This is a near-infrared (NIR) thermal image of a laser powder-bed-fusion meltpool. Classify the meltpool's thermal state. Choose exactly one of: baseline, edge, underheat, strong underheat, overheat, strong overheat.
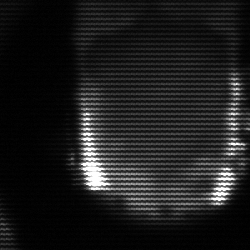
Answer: baseline